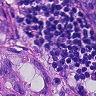
Metastatic tissue present: yes